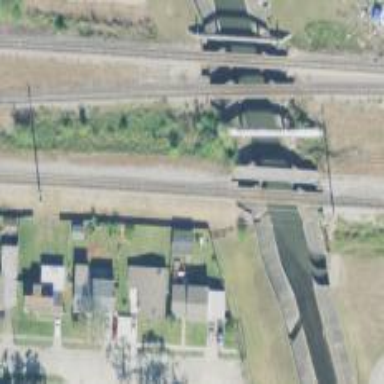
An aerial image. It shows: Railway yard with bridge over the rail.